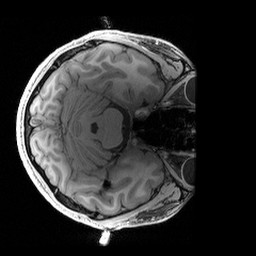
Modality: T1w
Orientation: axial